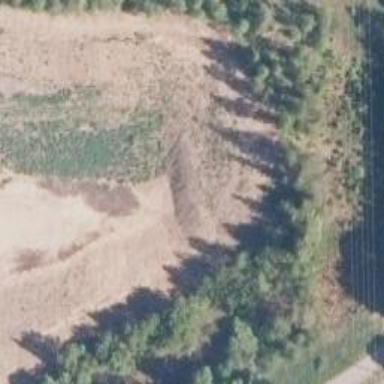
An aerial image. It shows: Embankment in the landscape.